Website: walmart
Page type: cart
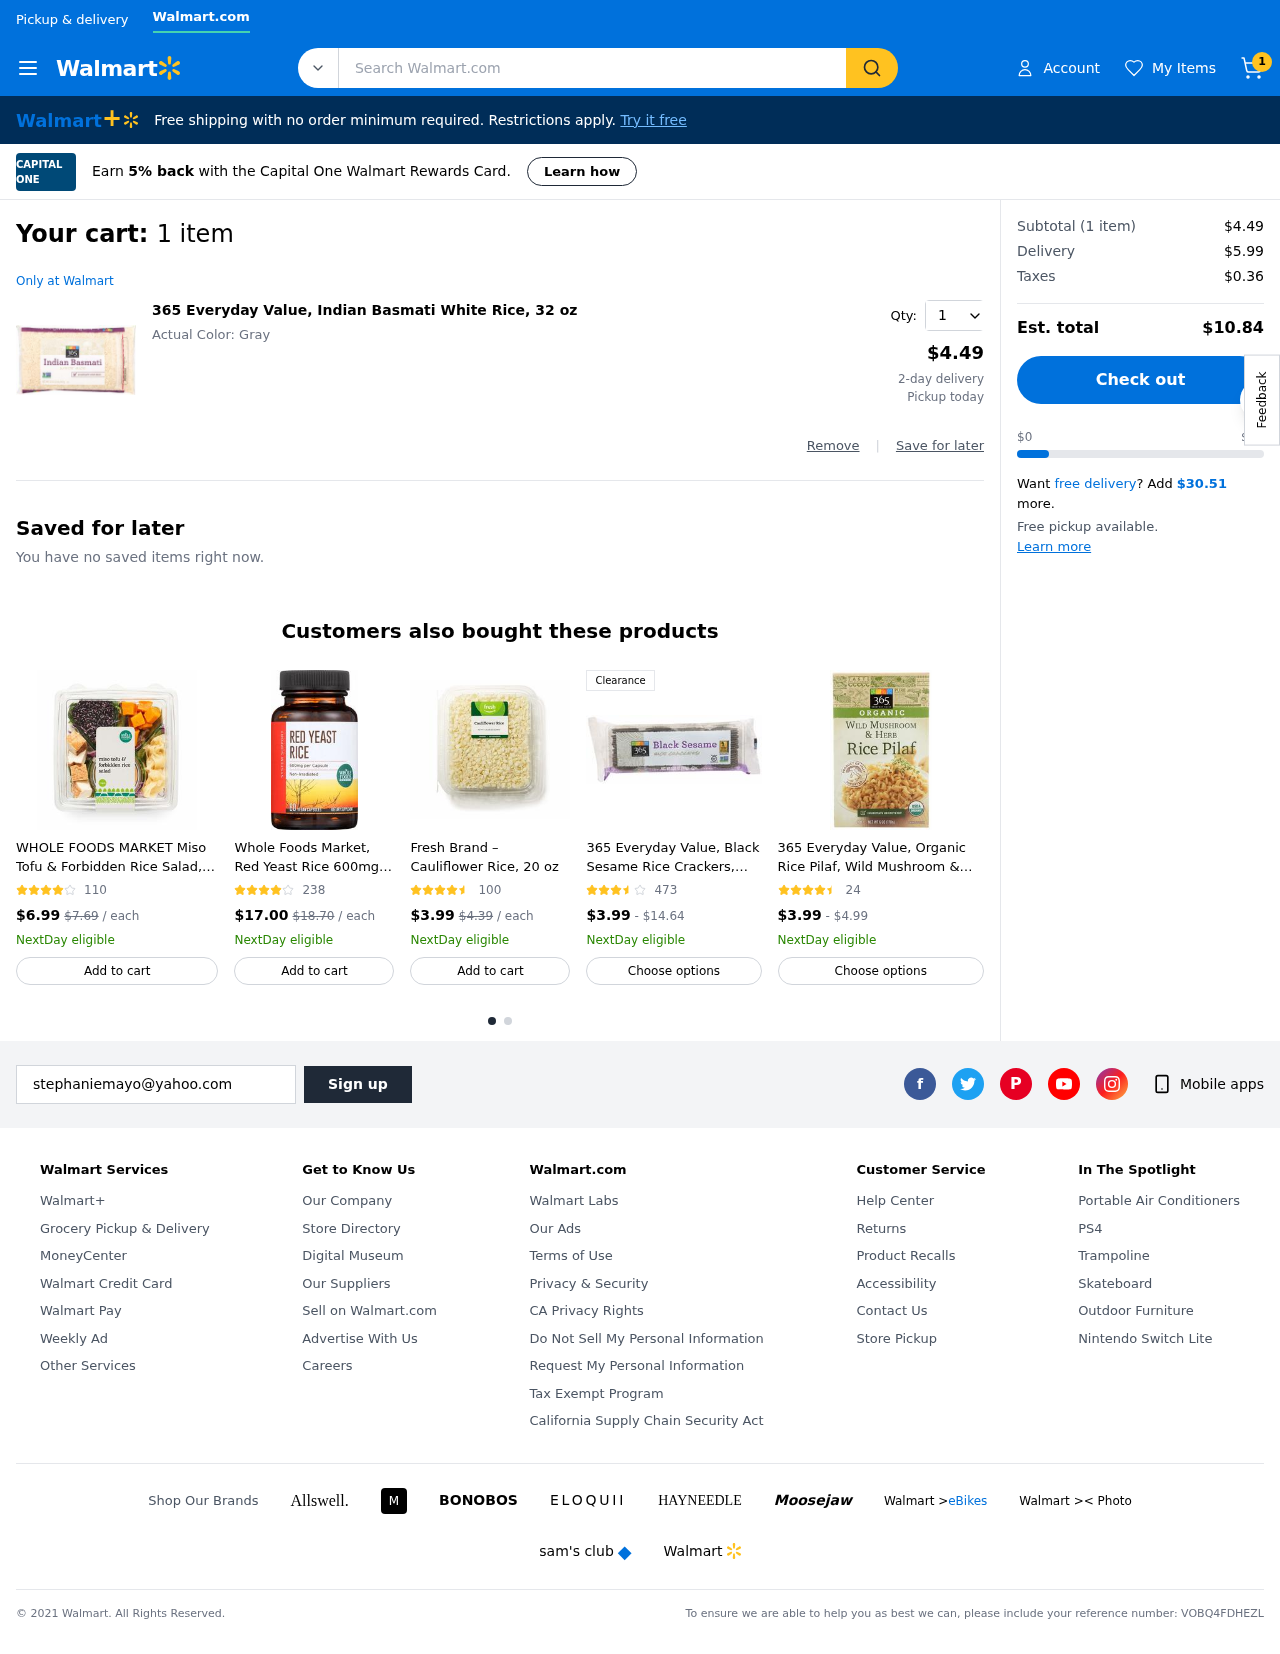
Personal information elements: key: PII_EMAIL
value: stephaniemayo@yahoo.com
Product elements: key: PRODUCT1_NAME
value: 365 Everyday Value, Indian Basmati White Rice, 32 oz
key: PRODUCT1_PRICE
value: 4.49
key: PRODUCT1_QUANTITY
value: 1
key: PRODUCT2_NAME
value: WHOLE FOODS MARKET Miso Tofu & Forbidden Rice Salad, 13.2 OZ
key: PRODUCT2_NUM_RATINGS
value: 110
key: PRODUCT2_PRICE
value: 6.99
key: PRODUCT3_NAME
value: Whole Foods Market, Red Yeast Rice 600mg, 60 ct
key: PRODUCT3_NUM_RATINGS
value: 238
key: PRODUCT3_PRICE
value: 17
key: PRODUCT4_NAME
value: Fresh Brand – Cauliflower Rice, 20 oz
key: PRODUCT4_NUM_RATINGS
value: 100
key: PRODUCT4_PRICE
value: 3.99
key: PRODUCT5_NAME
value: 365 Everyday Value, Black Sesame Rice Crackers, 3.57 oz
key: PRODUCT5_NUM_RATINGS
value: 473
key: PRODUCT5_PRICE
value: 3.99
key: PRODUCT6_NAME
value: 365 Everyday Value, Organic Rice Pilaf, Wild Mushroom & Herb, 6 oz
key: PRODUCT6_NUM_RATINGS
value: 24
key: PRODUCT6_PRICE
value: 3.99
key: PRODUCT2_ORIGINAL_PRICE
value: $7.69
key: PRODUCT3_ORIGINAL_PRICE
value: $18.70
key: PRODUCT4_ORIGINAL_PRICE
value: $4.39
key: PRODUCT5_PRICE_MAX
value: $14.64
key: PRODUCT6_PRICE_MAX
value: $4.99
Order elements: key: ORDER_NUM_ITEMS
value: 1
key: ORDER_NUM_ITEMS
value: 1 item
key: ORDER_SUBTOTAL
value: $4.49
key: ORDER_SHIPPING_COST
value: $5.99
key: ORDER_TAX
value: $0.36
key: ORDER_TOTAL
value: $10.84
Search elements: key: HEADER_SEARCH
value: Search Walmart.com